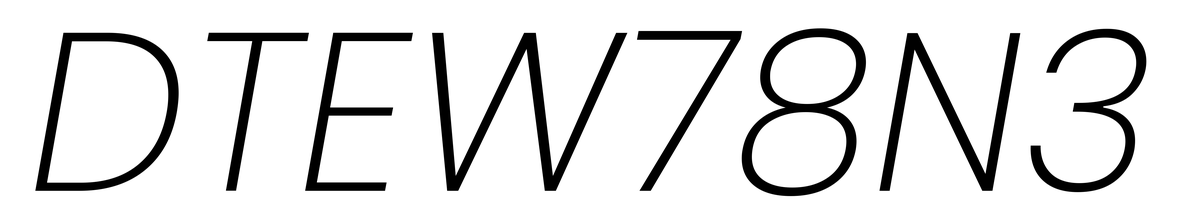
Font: Poppins-ExtraLightItalic